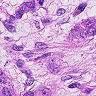
Metastatic tissue present: yes